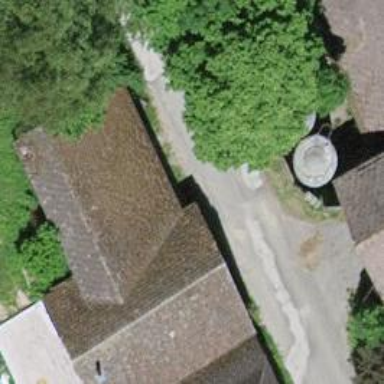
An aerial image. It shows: Rural barn.